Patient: sex M, age 71
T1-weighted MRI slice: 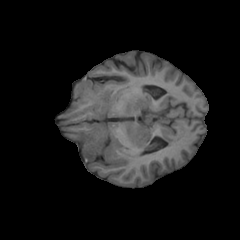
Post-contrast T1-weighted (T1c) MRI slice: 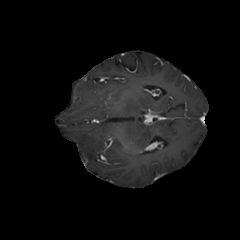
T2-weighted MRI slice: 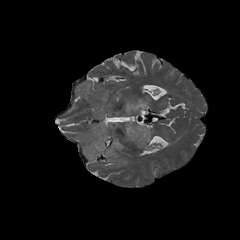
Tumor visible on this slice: yes
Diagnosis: Astrocytoma, IDH-wildtype
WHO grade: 2